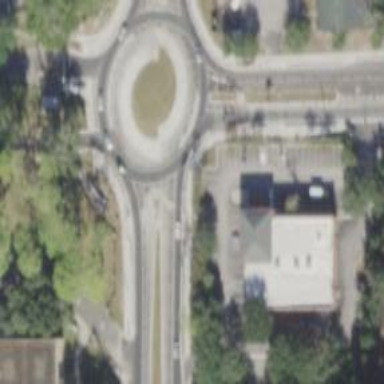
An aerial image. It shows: Secondary asphalt road leading to roundabout with turbo design.